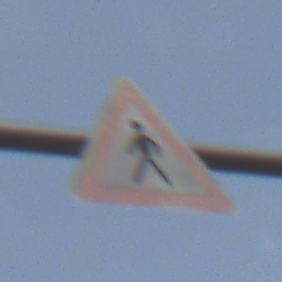
Verkehrszeichen: FussgaengerRechts
Umgebung: Outdoor, Nature
Tageszeit: Midday
Wetter: PartlyCloudy
Licht: Natural
Jahreszeit: NotSpecified
Kontrast: LowContrast